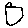
Label: hexagon